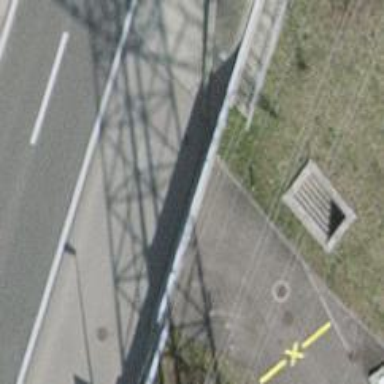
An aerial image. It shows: Road with steps.